Current action and preconditions to check: path_clear

Your task: For each precondition in the list above, predict whether it will hold at this action.

Consider the current scene as observed from the mobile robot's camera, and analyze the predicted future states of all dynamic agents (e.g., people, animals, vehicles, or any moving entities) within the NEXT SECOND.

IMPORTANT: Only answer "very likely" if you are absolutely certain—based on strong, clear evidence—that a dynamic agent will violate the precondition in the predicted future state. Do NOT answer "very likely" for unlikely, ambiguous, or low-probability risks.

Ask yourself for each precondition: Is there a high probability, with clear and convincing evidence, that the predicted future states of any dynamic agent will interfere with the predicted future state of the currently executing action within the NEXT SECOND, causing that precondition to fail?

Assess the risk level based on these predictions. Use "likely" or "very likely" if motions create a clear risk of interference.

Use "neutral" or "improbable" if agents are nearby but their predicted paths are clearly diverging or non-conflicting.

Failure Risk Categories: "very improbable", "improbable", "neutral", "likely", "very likely"

Answer Format: Output ONLY the probability_of_failure value from these categories: "very improbable", "improbable", "neutral", "likely", "very likely"

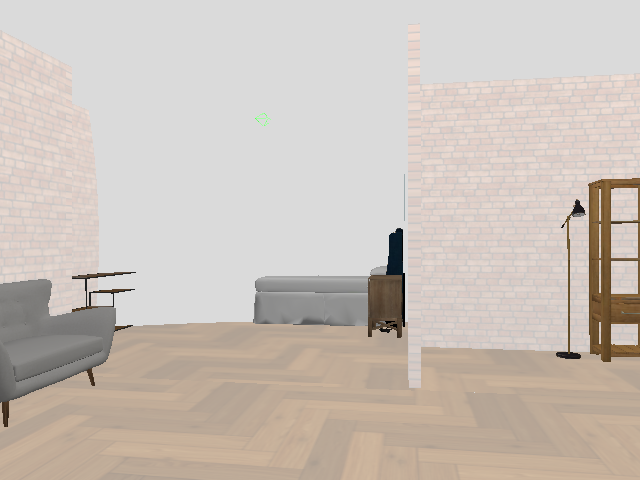

Answer: very improbable